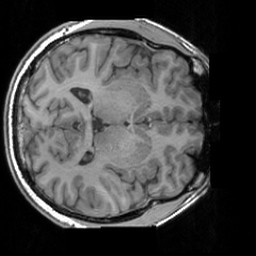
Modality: T1w
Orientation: axial
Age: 29
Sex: male
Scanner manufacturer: siemens
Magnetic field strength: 3 T
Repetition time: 1.63 s
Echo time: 0.00311 s